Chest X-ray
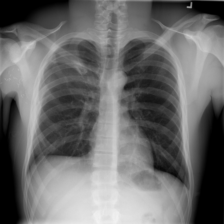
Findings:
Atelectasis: negative
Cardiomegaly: negative
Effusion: negative
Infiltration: negative
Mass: negative
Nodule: negative
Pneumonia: negative
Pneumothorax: negative
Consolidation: negative
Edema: negative
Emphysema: negative
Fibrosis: negative
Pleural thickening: negative
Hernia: negative